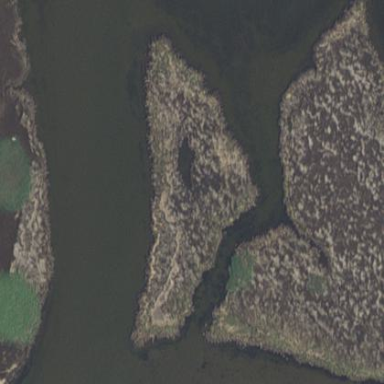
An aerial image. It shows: Islet.